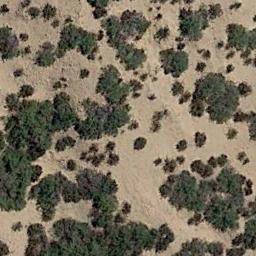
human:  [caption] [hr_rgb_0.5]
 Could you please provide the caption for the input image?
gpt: Chaparral is distributed cluster by cluster on the sand .

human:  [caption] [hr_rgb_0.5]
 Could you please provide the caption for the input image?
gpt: There are many different kinds of bushes make up the chaparral in the bare land .

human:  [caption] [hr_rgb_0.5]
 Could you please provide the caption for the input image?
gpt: Some connected green chaparrals grow in the desert .

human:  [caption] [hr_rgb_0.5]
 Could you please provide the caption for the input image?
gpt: You can see a lot of weeds on this desert .

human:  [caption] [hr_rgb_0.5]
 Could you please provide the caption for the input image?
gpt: The plants in the chaparral are evenly distributed .